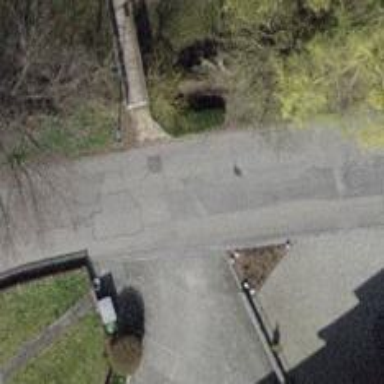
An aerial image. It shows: Path crossing over beam bridge.